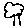
Label: tree